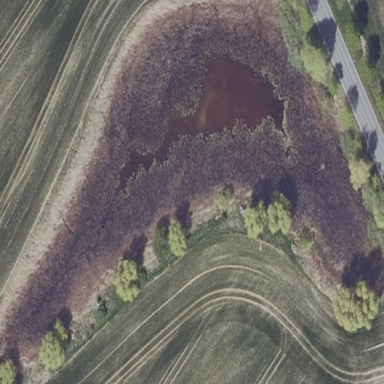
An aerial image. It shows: Serene pond surrounded by nature.